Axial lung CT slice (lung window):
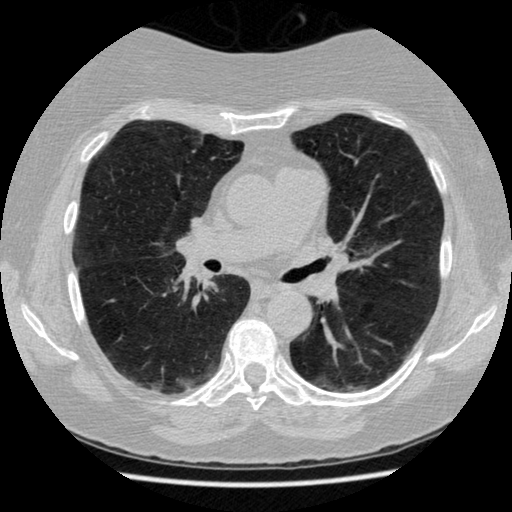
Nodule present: no